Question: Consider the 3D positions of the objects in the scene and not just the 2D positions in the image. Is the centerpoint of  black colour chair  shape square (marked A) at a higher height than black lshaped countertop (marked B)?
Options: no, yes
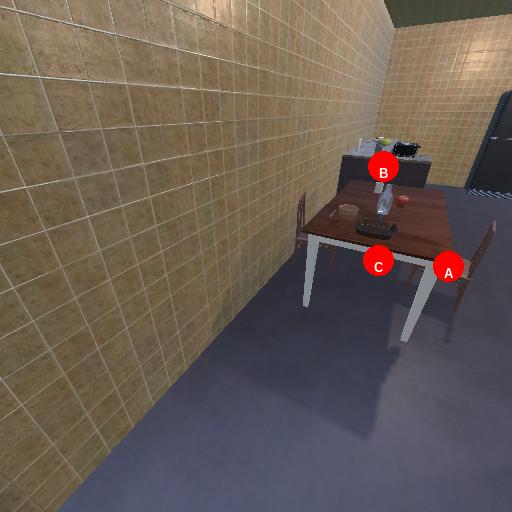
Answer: no